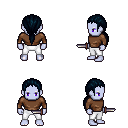
a pixel art fantasy rpg character, male body template, dark elf, purple skin, brown long-sleeve shirt, white pants, raven ponytail hairstyle, dagger, four views (front, back, left, right), 2x2 character sprite sheet, small pixel art, hard edges, no anti-aliasing